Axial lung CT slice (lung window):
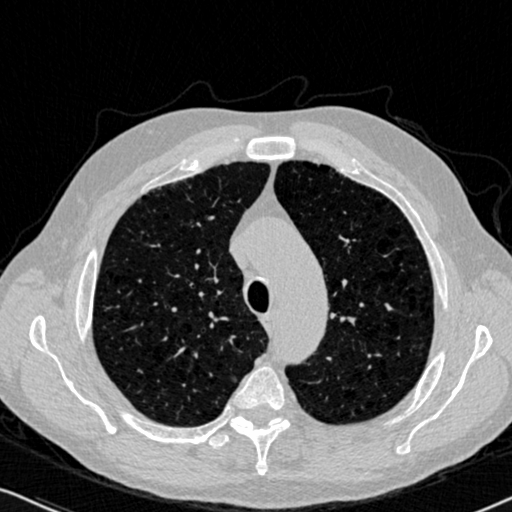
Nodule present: no